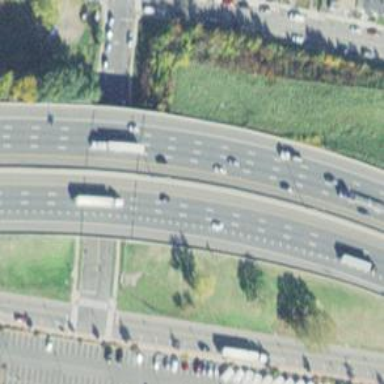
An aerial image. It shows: Motorway bridge with asphalt surface.